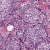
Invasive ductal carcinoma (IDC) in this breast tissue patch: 1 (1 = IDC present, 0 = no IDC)